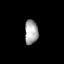
Tissue: lung
Cell type: Epithelial cells
Senescence score: 0.2159
Nuclear area (px): 317
Mean DAPI intensity: 167.539